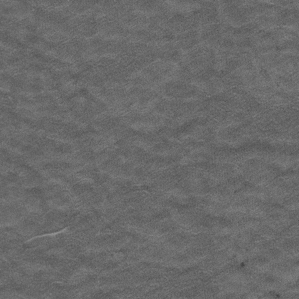
Label: frost